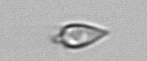
Label: Oxytoxum